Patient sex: F
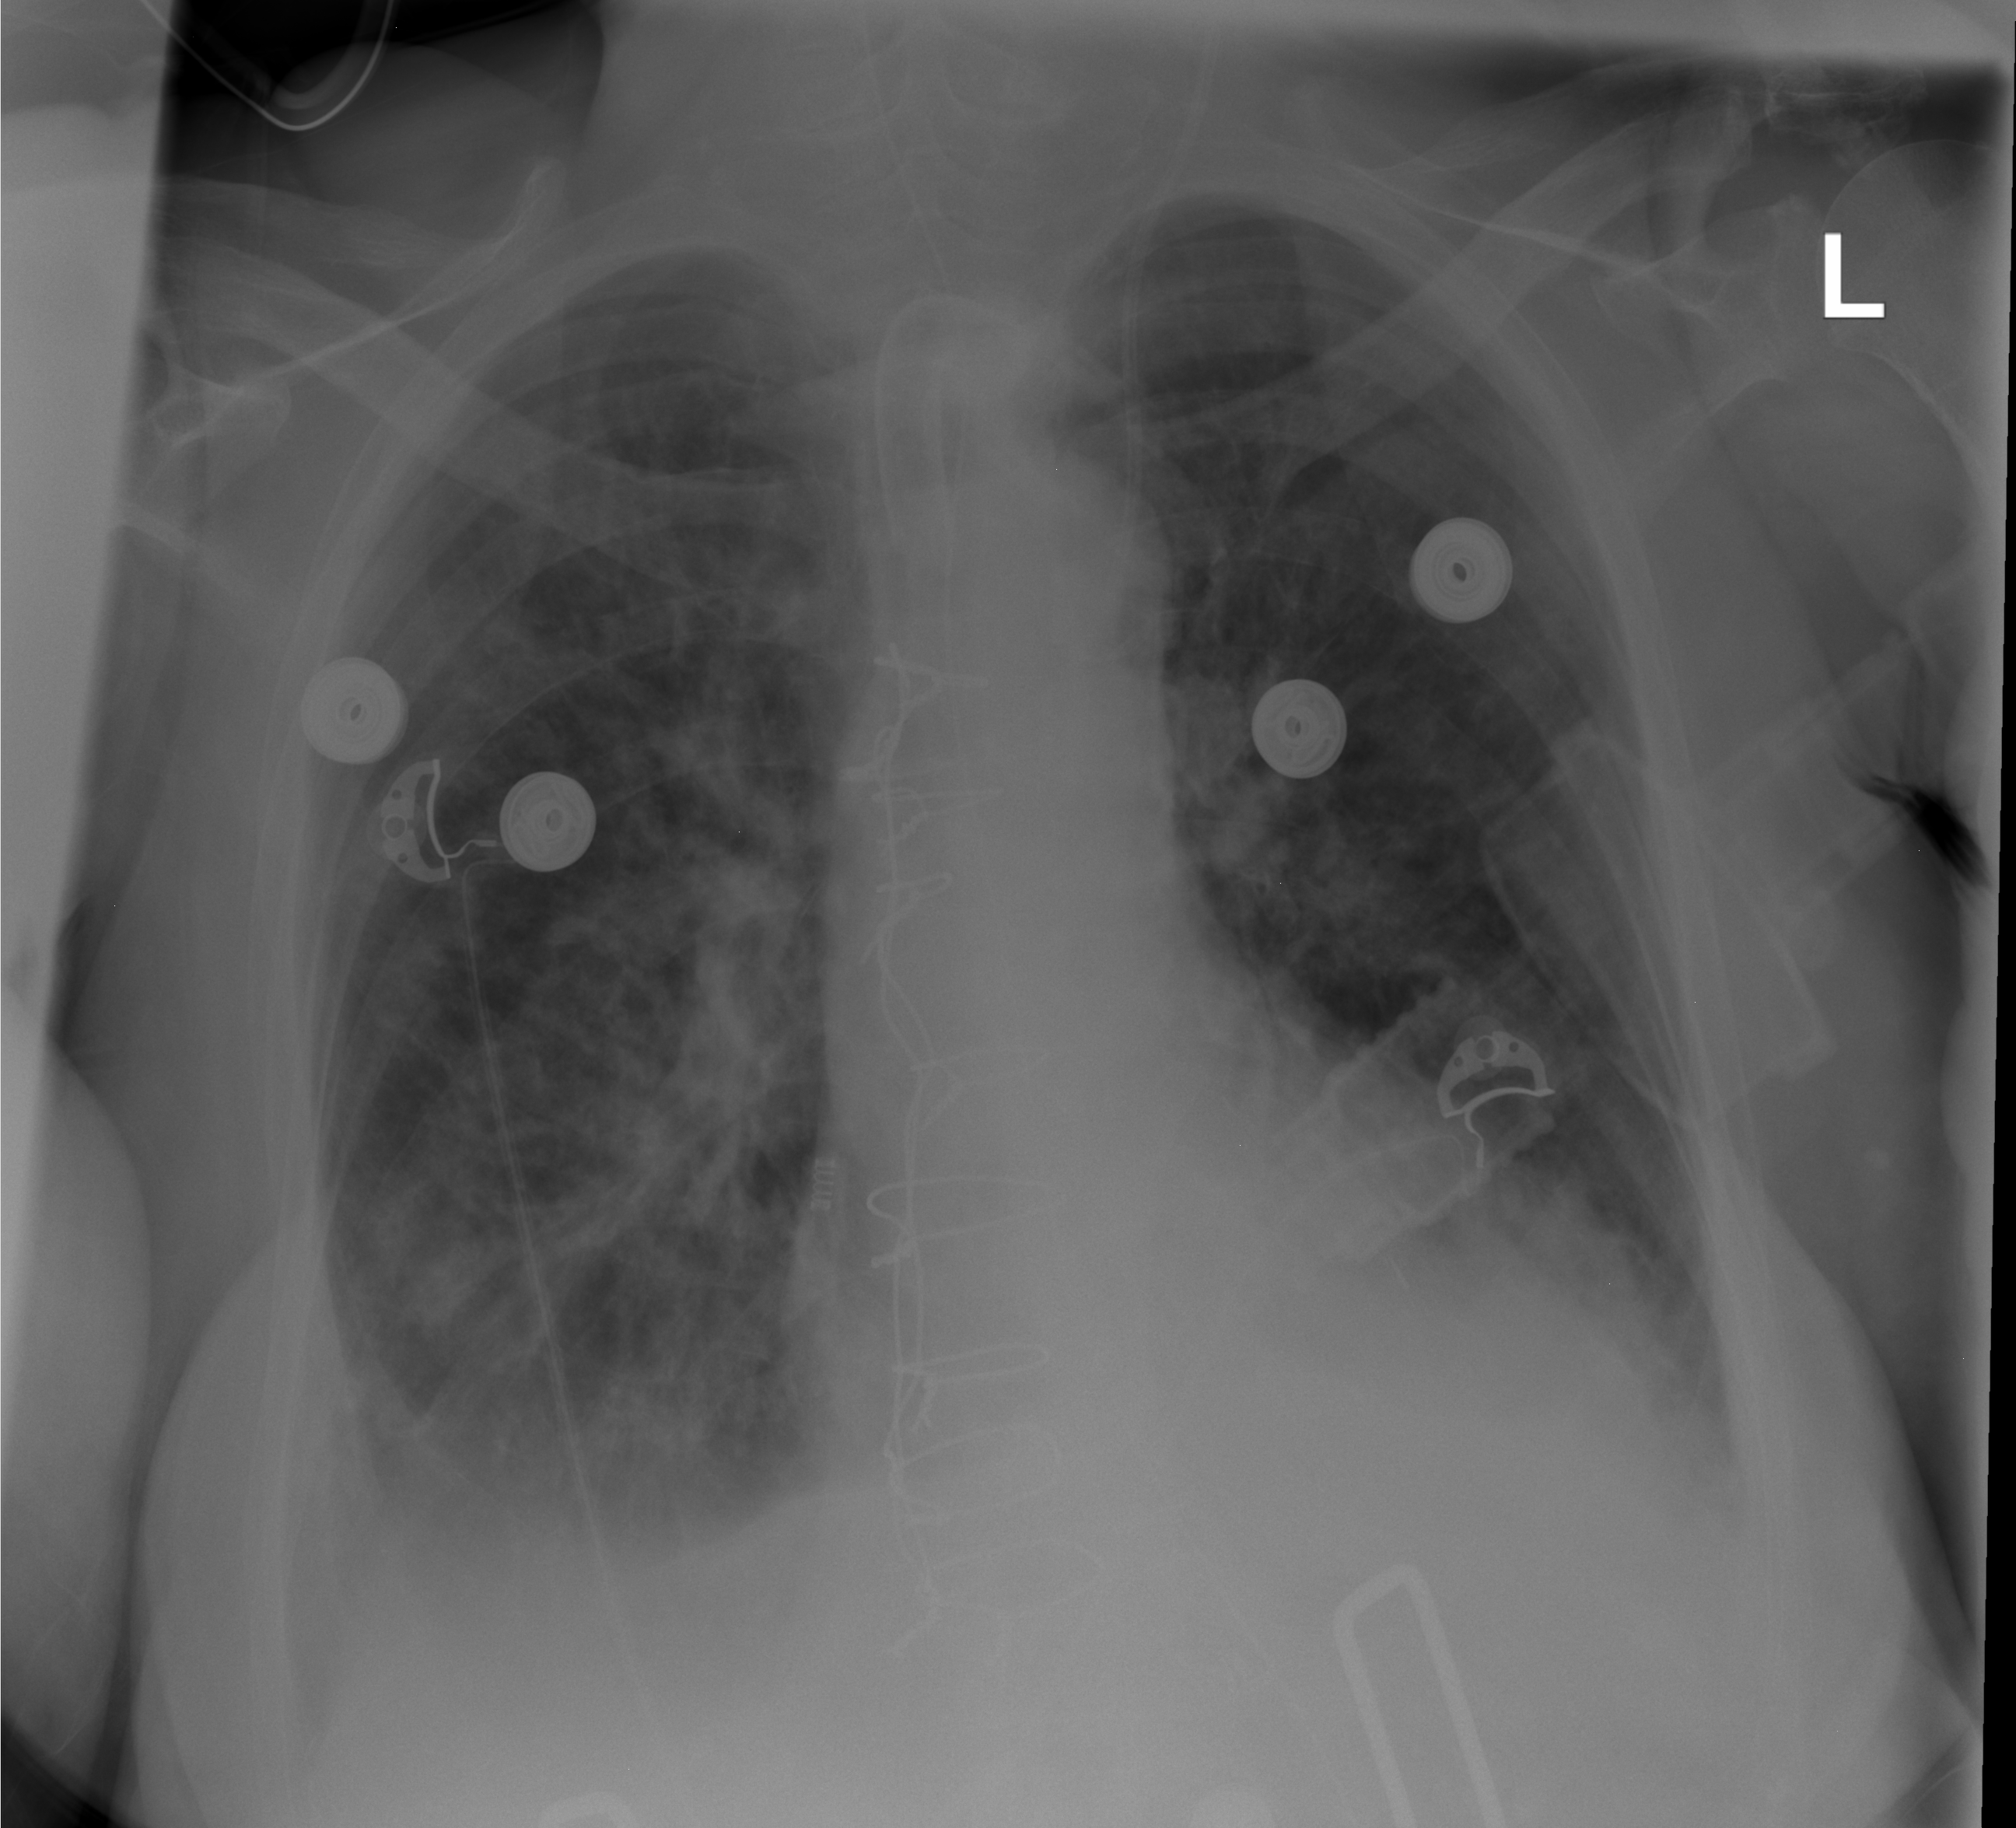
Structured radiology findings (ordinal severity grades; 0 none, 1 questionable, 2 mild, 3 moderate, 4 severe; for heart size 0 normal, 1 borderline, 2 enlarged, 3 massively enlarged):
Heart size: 0
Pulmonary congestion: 2
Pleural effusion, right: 2
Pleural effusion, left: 2
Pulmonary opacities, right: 3
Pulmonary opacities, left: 2
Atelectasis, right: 2
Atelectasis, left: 2